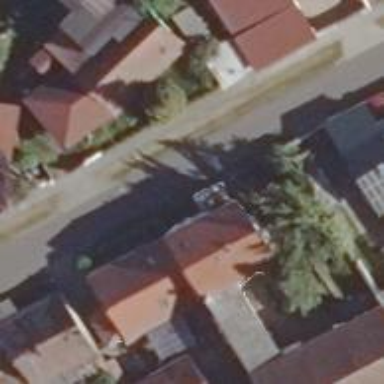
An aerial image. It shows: Detached building.